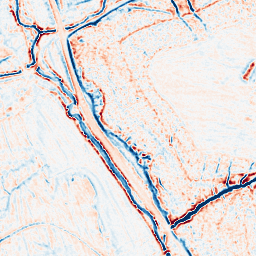
Category: edge_preserving
Decomposition family: bilateral
Decomposition parameters: d: 9
sigma_color: 25
sigma_space: 25
Upsampling method: linear_exact
Upsampling parameters: scale: 2
Upsampling scale: 2